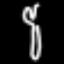
Label: fork